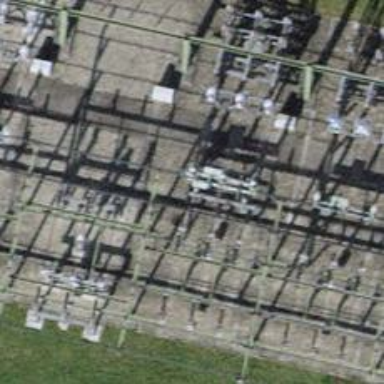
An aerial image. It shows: Bay for power lines.